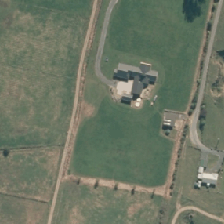
Land cover: shortrotation_cropland